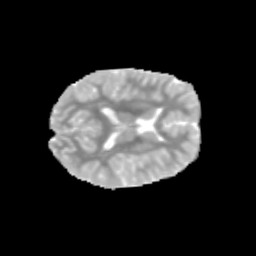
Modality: MD
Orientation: axial
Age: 9
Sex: female
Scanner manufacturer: siemens
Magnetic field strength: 3 T
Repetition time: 3.8 s
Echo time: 0.07 s